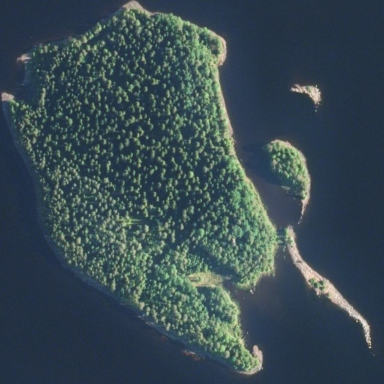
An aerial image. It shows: Island.